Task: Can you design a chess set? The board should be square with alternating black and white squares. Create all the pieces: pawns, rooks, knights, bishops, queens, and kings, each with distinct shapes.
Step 4312:
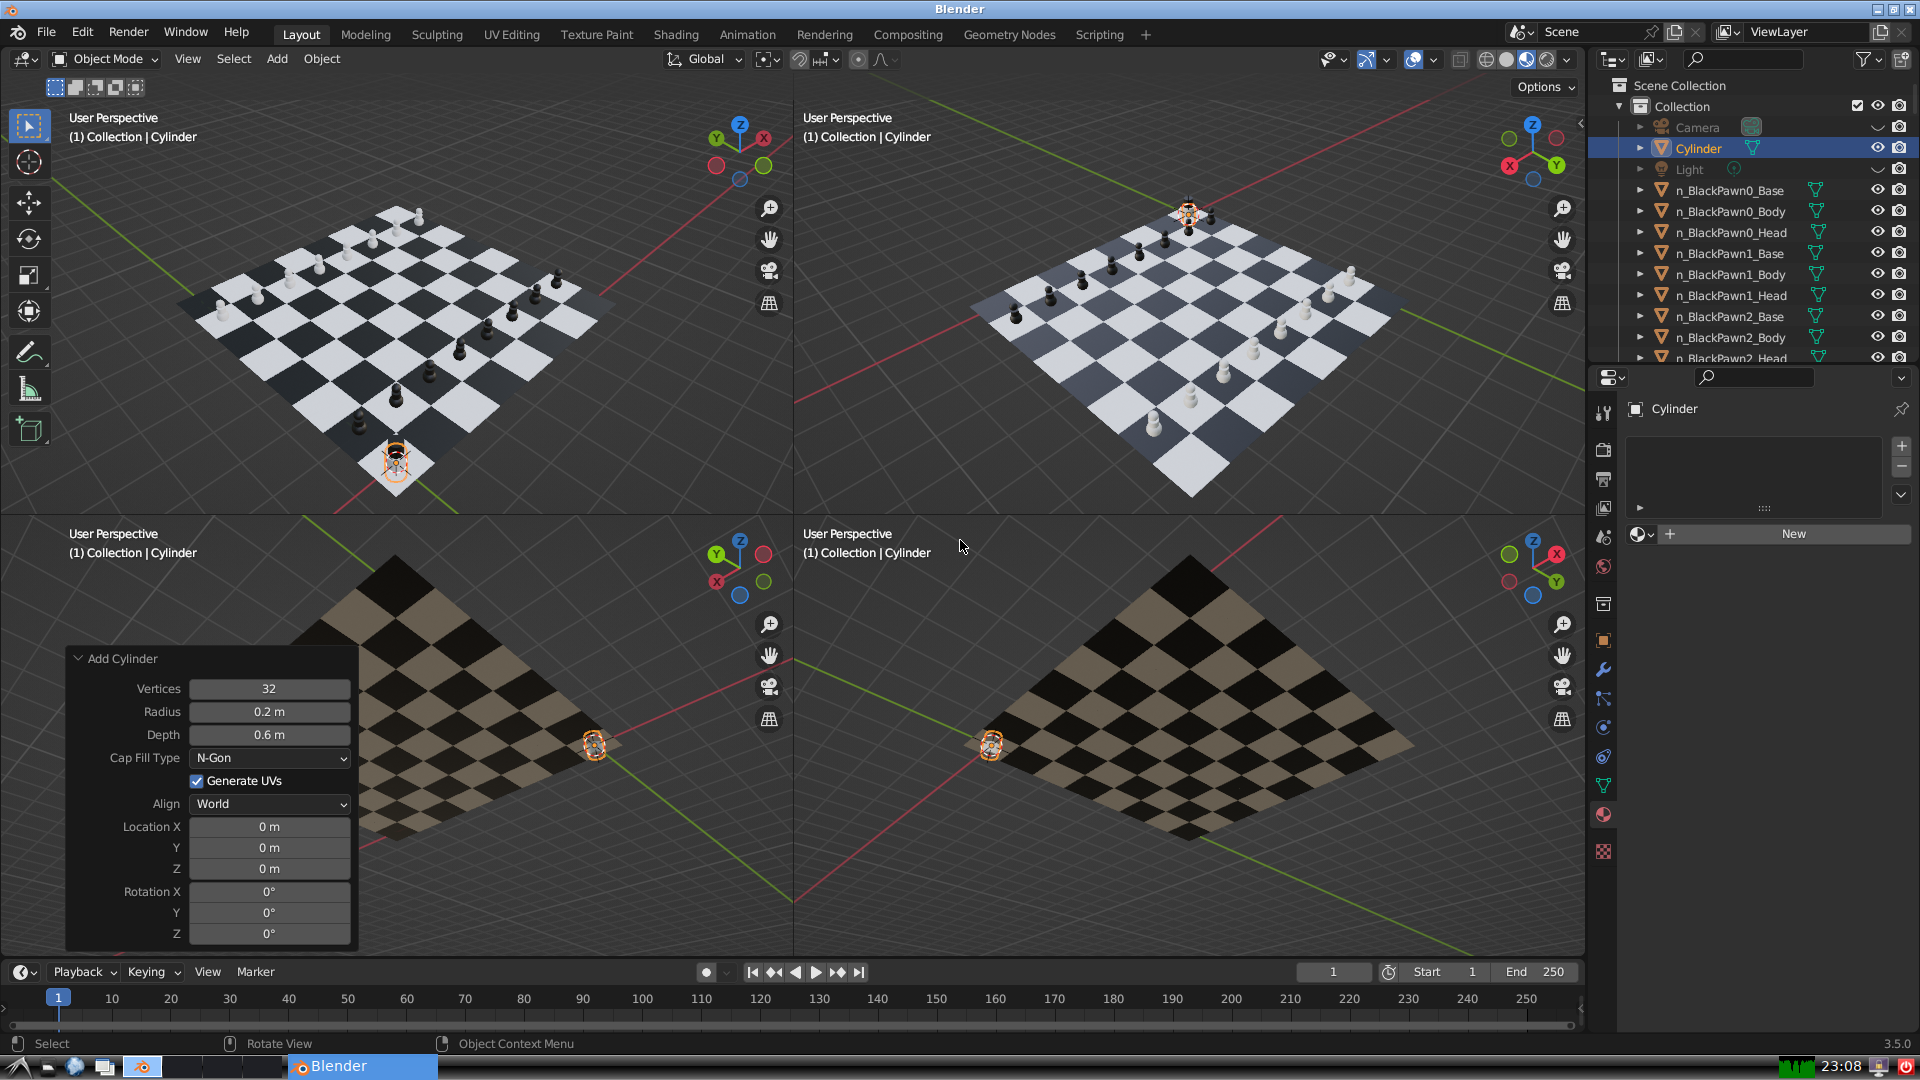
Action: {"key_press": ['Ctrl, Home']}